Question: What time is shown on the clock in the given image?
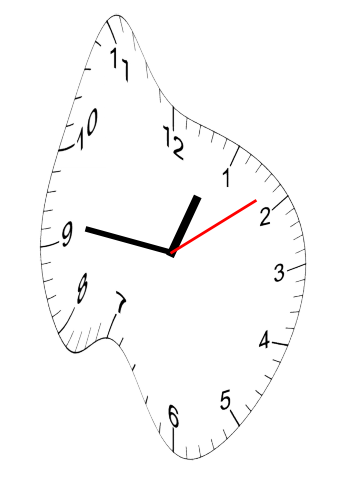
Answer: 12:46:09